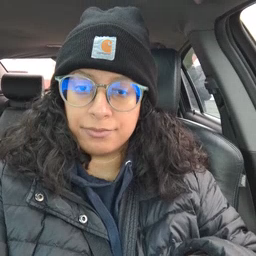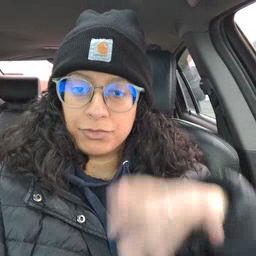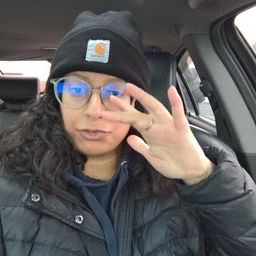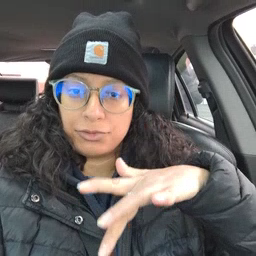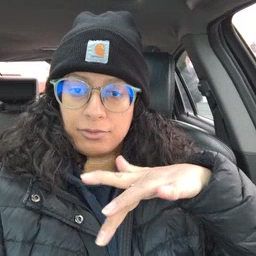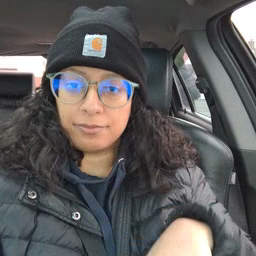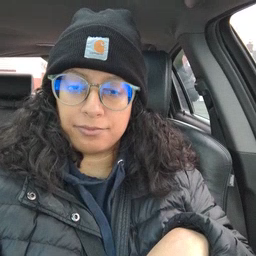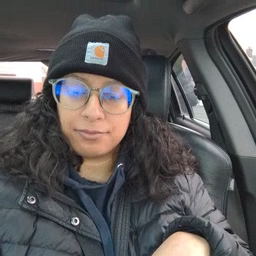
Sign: touch